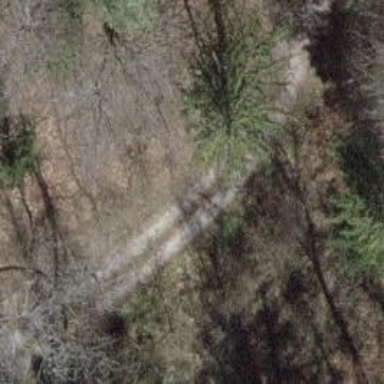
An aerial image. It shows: Gravel track with grade2 quality.